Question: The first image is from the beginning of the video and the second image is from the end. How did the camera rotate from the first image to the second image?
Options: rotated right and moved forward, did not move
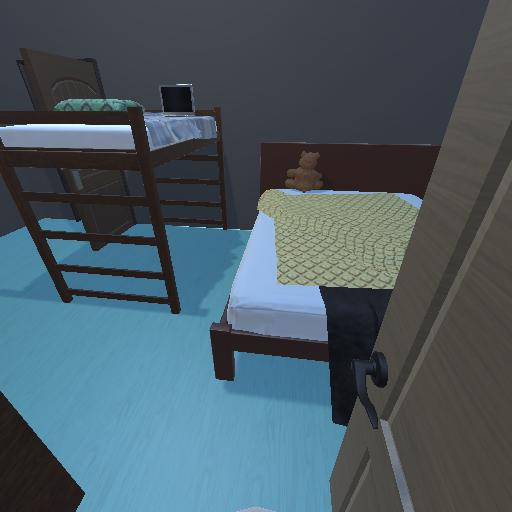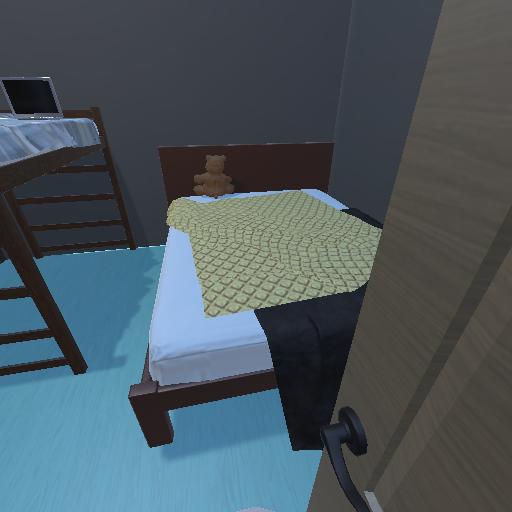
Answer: rotated right and moved forward